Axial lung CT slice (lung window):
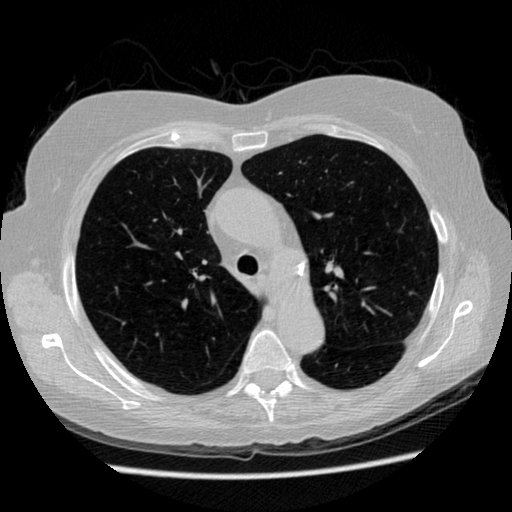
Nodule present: no